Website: bh-photo
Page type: account-selection
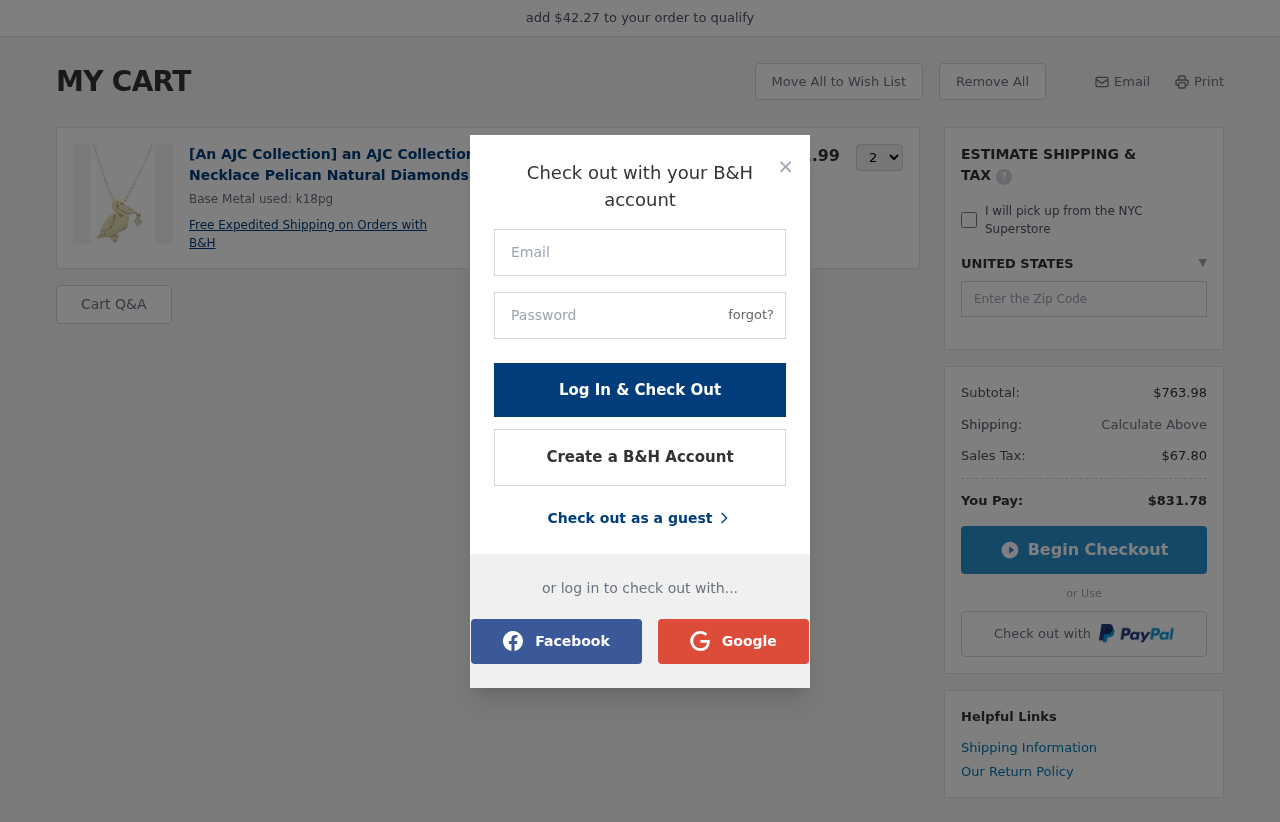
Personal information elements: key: PII_COUNTRY
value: UNITED STATES
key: PII_LOGIN_USERNAME
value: courtney2512
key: PII_POSTCODE
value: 12486
Product elements: key: PRODUCT1_DESC
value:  Base Metal used: k18pg
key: PRODUCT1_NAME
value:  [An AJC Collection] an AJC Collection K18PG Bird Motif Necklace Pelican Natural Diamonds with ajn02
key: PRODUCT1_PRICE
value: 381.99
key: PRODUCT1_QUANTITY
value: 2
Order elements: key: ORDER_SUBTOTAL
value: $763.98
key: ORDER_TAX
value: $67.80
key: ORDER_TOTAL
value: $831.78
Other elements: key: AMOUNT_TO_QUALIFY
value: $42.27